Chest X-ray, PA view. Patient: 36 years old, sex F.
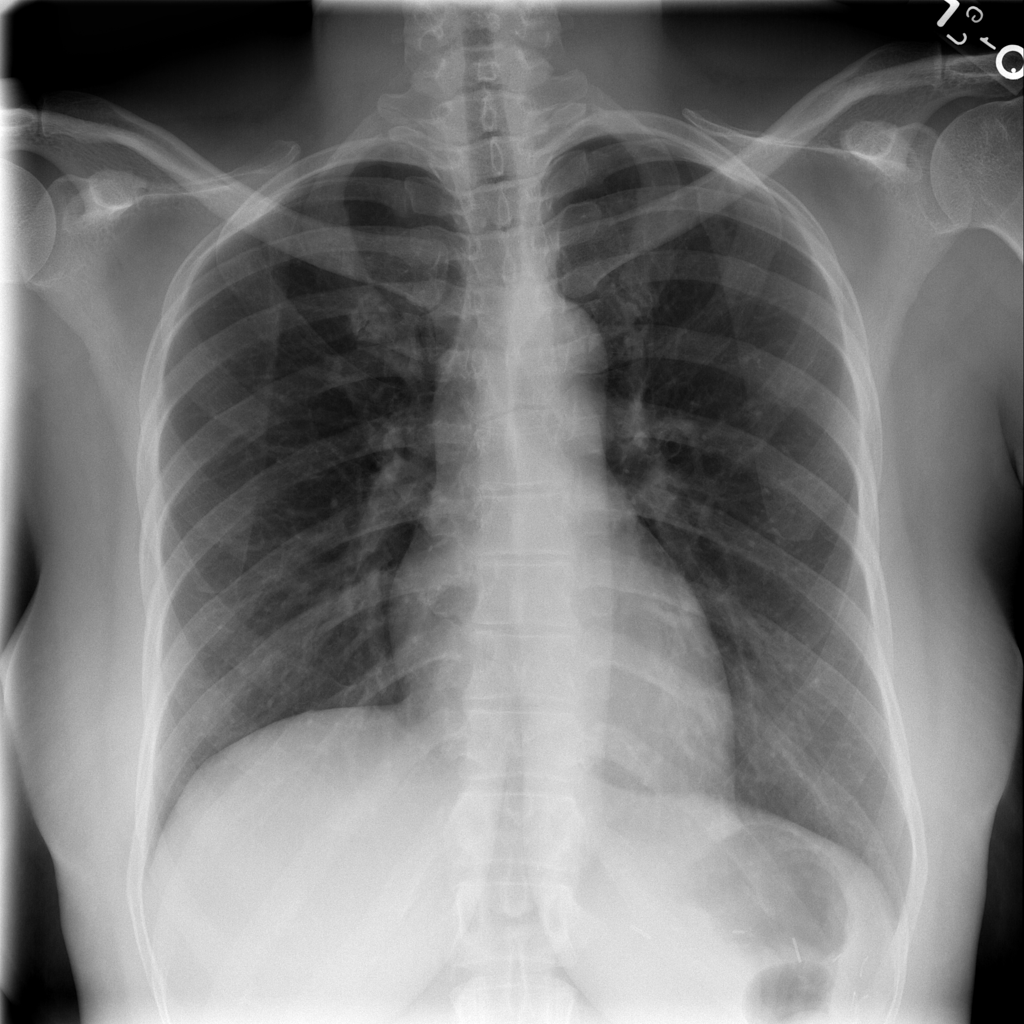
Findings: No Finding